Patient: sex M, age 79
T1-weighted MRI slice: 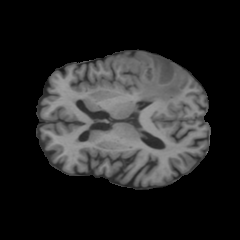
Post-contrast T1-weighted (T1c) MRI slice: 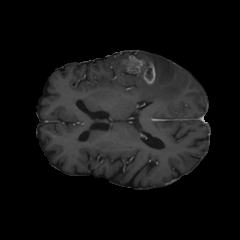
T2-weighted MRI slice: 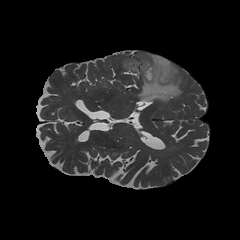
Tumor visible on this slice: yes
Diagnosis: Glioblastoma, IDH-wildtype
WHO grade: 4